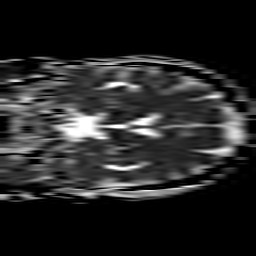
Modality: ADC
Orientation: coronal
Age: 47
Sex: female
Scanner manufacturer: philips
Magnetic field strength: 3 T
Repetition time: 3.082 s
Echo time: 0.076 s